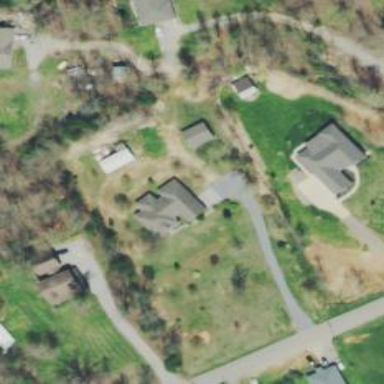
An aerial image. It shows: Driveway.